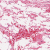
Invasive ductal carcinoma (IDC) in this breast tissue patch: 0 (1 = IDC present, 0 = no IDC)